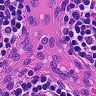
Metastatic tissue present: no